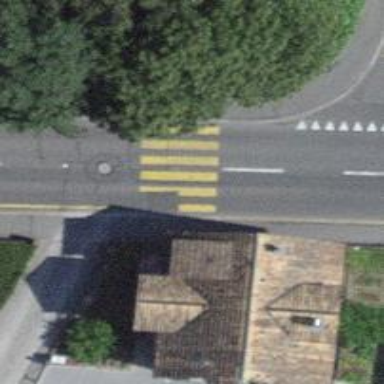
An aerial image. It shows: Kerb barrier.